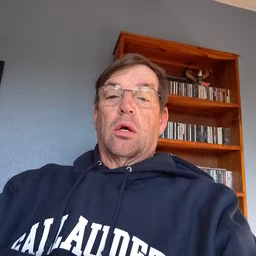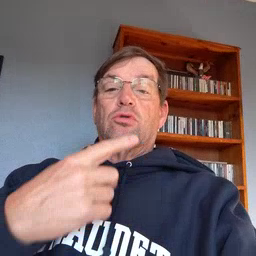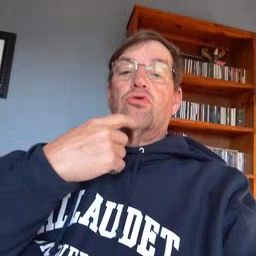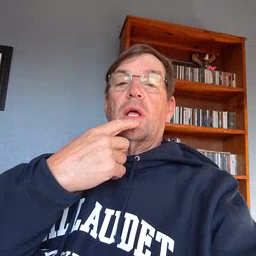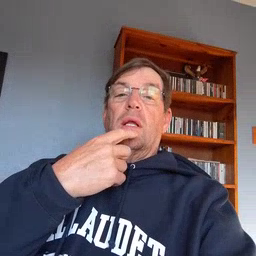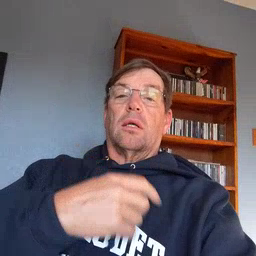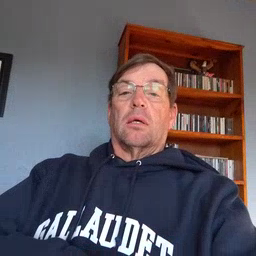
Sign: red